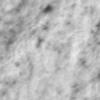
Label: no_change